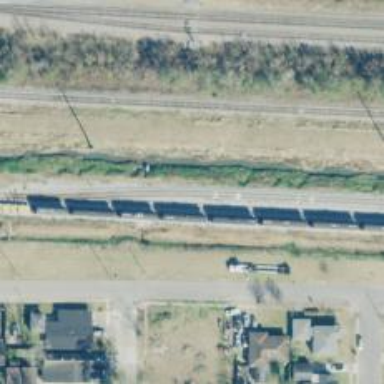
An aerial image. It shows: Railway siding with rails.